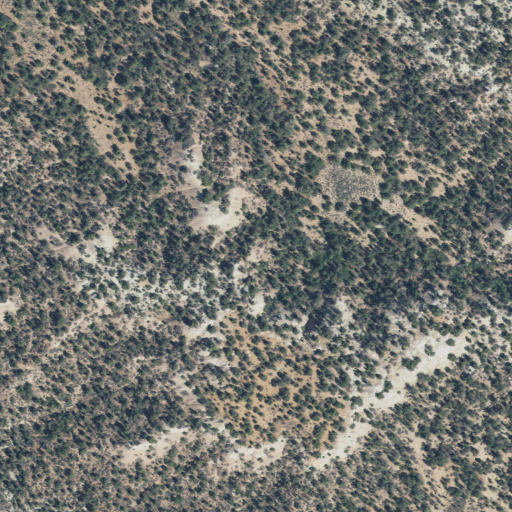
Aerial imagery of cliff(s) in Utah named Red Breaks containing shrub and evergreen forest